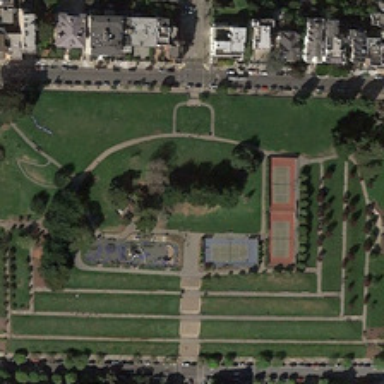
Here are two fields in the middle of the lawn .